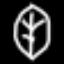
Label: leaf